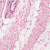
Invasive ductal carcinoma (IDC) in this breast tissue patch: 0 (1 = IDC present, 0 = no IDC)